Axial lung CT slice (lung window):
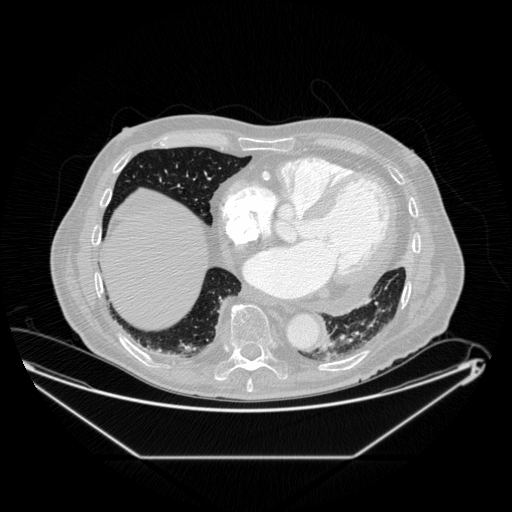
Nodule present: no